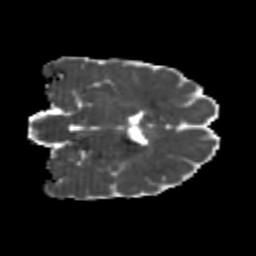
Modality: MD
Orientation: coronal
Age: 25
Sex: female
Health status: healthy
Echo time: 0.074 s